Question: I am creating a MySQL database which has a relation in the form of:

What I am trying to achieve is to create a view which displays the details of both couples at once, for example the column names would be:
'''
|| P1_First_Name || P1_LastName || P1_Gender || P2_FirstName || P2_LastName || P2_Gender ||
'''
However I am not sure how to do this. So far I have something along the lines of
'''
CREATE VIEW CoupleDetails AS
SELECT People.'First Name', People.'Last Name', People.'Gender'
FROM Couples
LEFT JOIN People ON People.NI_Number = Couples.ni_person1;
'''
Which works fine for getting the details of the first person. I've spent the last few hours trying to create a table which displays the columns I need but I cannot get something to work as I described above - and quite frankly I'm not sure what I'm meant to be doing! Could someone please provide me guidance in the correct direction!
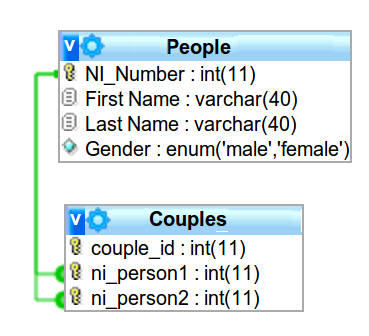
Answer: You need to join table 'People' twice against table 'Couples' since there are two columns of table 'Couples' that are depended on table 'People'.
I think the columns on table 'Couples' are required () because you cannot called a couple when there is only one person ':)'
'''
CREATE VIEW CoupleDetails
AS
SELECT b.FirstName P1_FirstName,
b.LastName P1_LastName,
b.Gender = P1_Gender,
c.FirstName P2_FirstName,
c.LastName P2_LastName,
c.Gender = P2_Gender
FROM Couples a
INNER JOIN People b
ON a.ni_person1 = b.NI_Number
INNER JOIN People c
ON a.ni_person2 = c.NI_Number
'''
To further gain more knowledge about joins, kindly visit the link below:
- <URL>